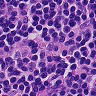
Metastatic tissue present: no